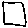
Label: square